I will show an image sequence of human cooking. I have annotated the images with numbered circles. Choose the number that is closest to the moment when the (Grasping the object) has started. You are a five-time world champion in this game. Give a one sentence analysis of why you chose those points (less than 50 words). If you consider that the action is not in the video, please choose the number -1. Provide your answer at the end in a json file of this format: {"points": []}
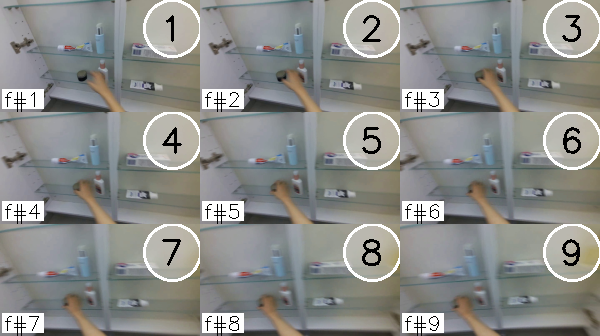
Frame 5 shows the clearest moment of hand-object contact.
{"points": [5]}